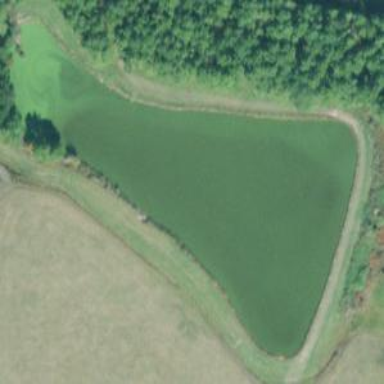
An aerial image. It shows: Pond surrounded by natural water.